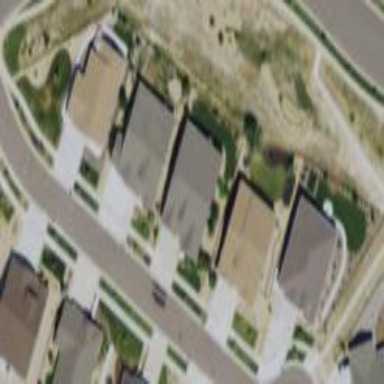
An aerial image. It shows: Residential area composed of single-family homes.